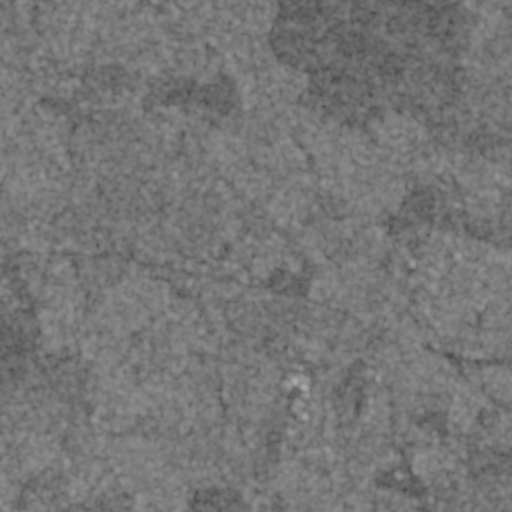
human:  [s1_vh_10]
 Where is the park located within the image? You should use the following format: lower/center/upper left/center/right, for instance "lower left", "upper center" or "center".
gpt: The park is located in the lower left of the image.
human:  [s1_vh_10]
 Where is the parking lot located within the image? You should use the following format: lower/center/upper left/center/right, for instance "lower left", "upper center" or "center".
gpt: The parking lot is located in the lower left of the image.
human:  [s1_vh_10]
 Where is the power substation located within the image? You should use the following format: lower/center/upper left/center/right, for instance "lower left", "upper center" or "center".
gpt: The power substation is located in the center of the image.
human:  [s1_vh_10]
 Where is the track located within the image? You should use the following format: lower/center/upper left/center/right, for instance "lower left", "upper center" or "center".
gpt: There is no track in the image.

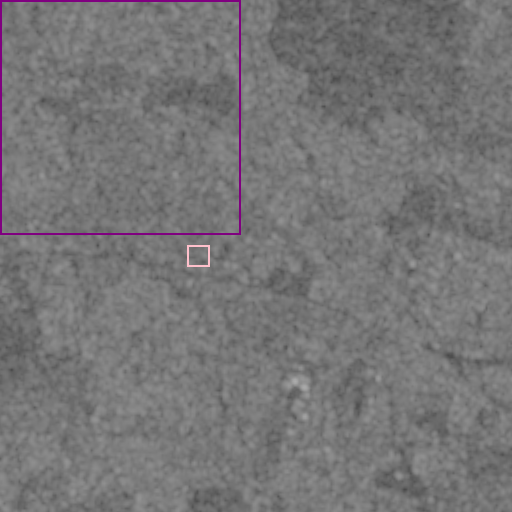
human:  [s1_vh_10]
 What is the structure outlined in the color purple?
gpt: The structure outlined in purple is a crop field.
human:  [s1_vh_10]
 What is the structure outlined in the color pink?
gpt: The structure outlined in pink is a power substation.
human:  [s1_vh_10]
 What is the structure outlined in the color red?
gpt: There is no red outline.